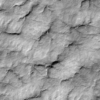
Label: not_dusty